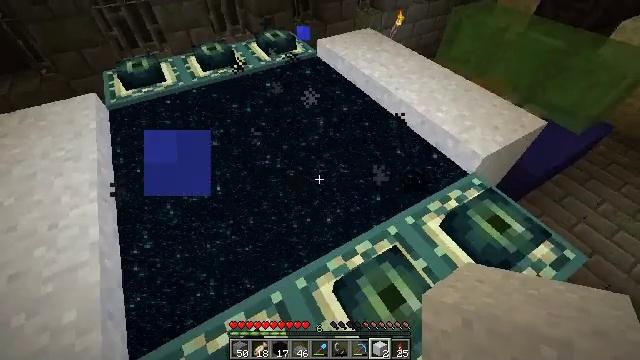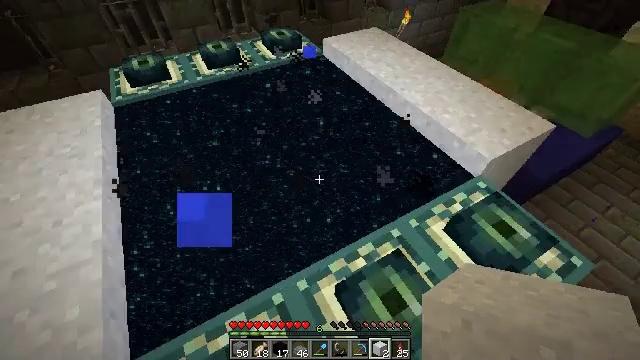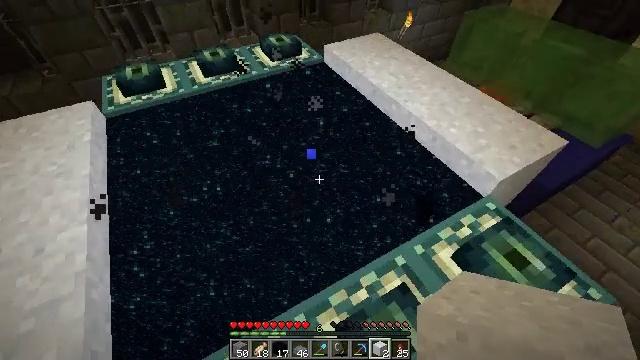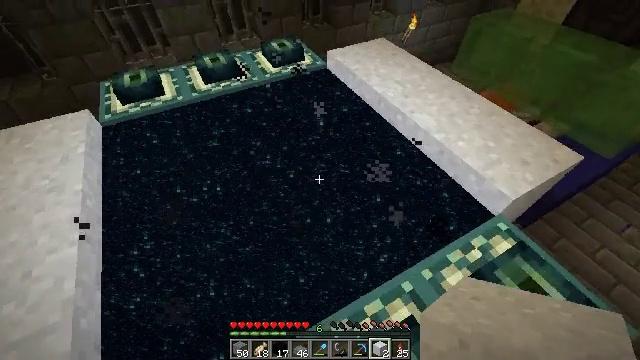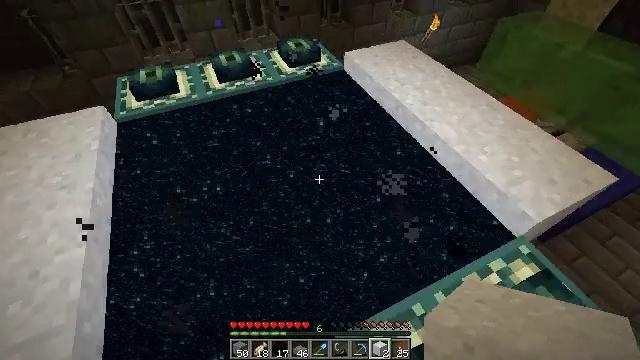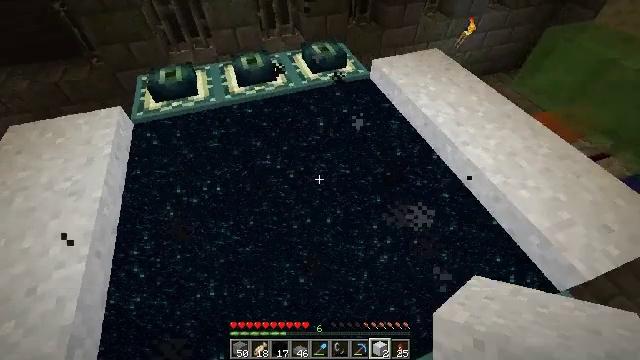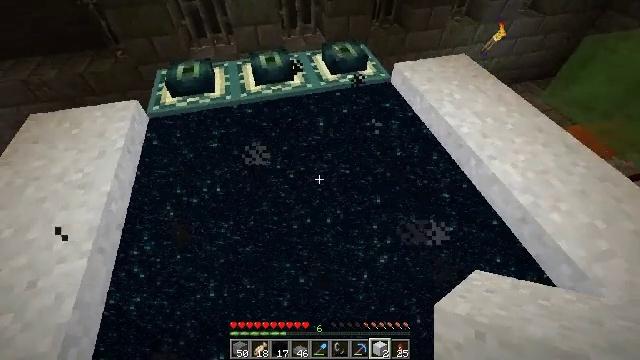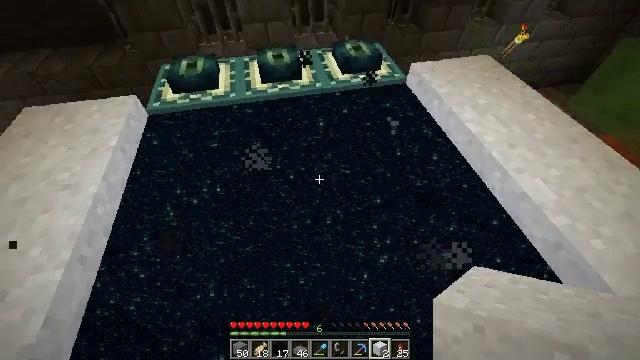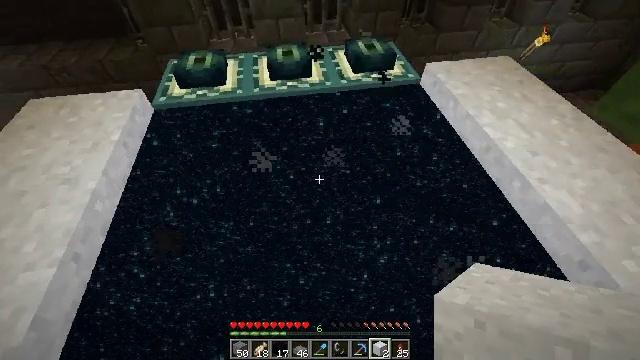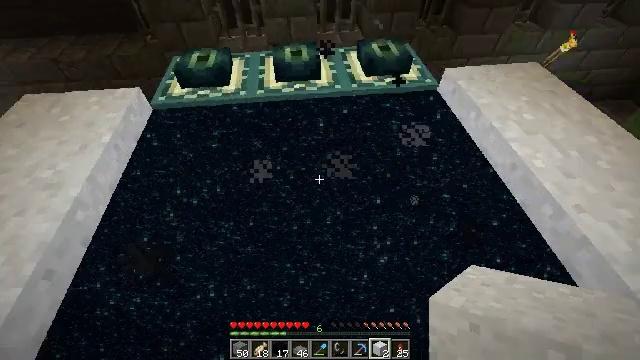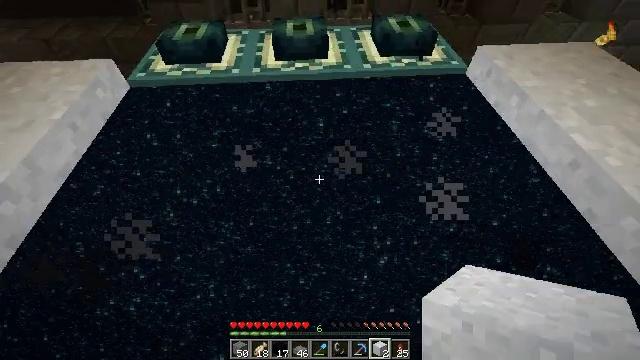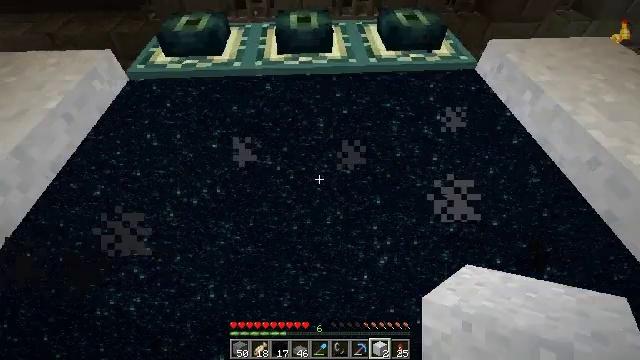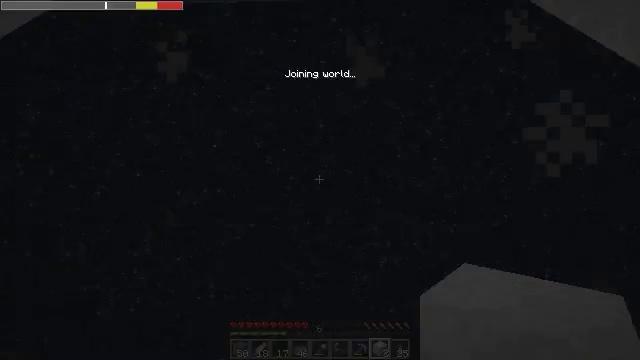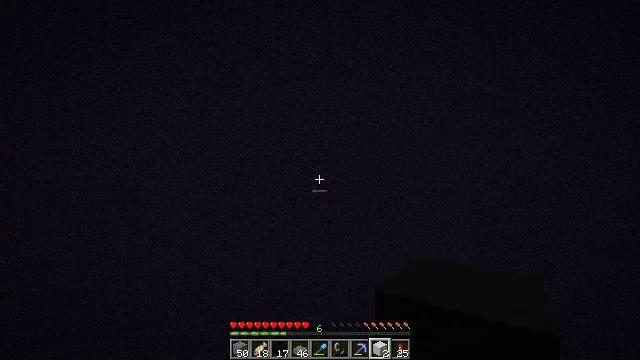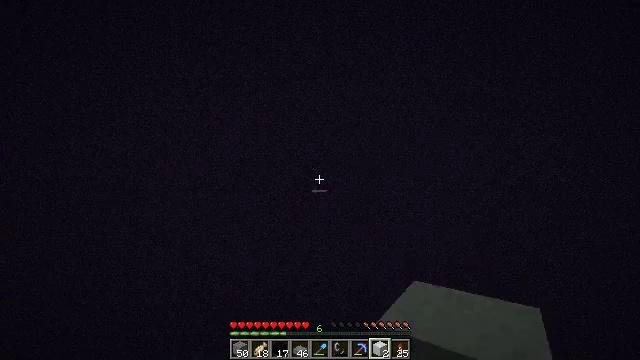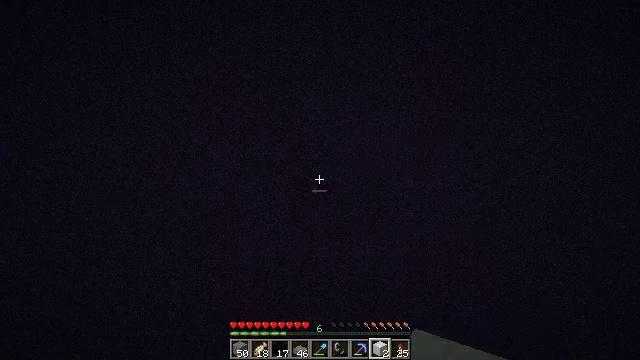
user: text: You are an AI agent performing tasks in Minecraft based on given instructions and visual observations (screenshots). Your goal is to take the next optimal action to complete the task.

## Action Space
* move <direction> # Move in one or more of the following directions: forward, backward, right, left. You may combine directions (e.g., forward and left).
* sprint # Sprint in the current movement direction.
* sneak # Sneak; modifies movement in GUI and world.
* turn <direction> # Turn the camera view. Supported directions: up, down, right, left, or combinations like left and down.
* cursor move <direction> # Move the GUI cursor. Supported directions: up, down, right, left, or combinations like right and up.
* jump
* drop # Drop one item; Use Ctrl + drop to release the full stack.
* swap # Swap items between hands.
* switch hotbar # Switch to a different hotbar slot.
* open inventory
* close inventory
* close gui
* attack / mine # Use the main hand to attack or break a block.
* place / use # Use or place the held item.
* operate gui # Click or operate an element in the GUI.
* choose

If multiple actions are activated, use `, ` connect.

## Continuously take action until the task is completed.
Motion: motion action
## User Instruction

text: Collect white concrete powder by holding left button.
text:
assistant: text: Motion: move forward, turn left
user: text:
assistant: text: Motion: move forward
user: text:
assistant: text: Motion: move forward
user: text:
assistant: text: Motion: move forward, turn left
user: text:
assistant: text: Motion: move forward, turn left
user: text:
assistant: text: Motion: move forward, turn left
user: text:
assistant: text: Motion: move forward, turn left
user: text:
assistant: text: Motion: move forward, turn left
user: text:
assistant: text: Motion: move forward, turn left
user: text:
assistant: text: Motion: turn left
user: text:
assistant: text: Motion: turn left
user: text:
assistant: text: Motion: no_op
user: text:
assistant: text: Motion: no_op
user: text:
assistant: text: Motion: no_op
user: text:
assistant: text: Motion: no_op
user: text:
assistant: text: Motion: no_op
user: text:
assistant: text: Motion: no_op
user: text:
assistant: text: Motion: no_op
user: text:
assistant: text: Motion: no_op
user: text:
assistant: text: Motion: no_op
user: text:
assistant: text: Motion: no_op
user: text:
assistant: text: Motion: no_op
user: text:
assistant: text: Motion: no_op
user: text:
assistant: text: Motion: no_op
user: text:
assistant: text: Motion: no_op
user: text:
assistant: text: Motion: turn right and down
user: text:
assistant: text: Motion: turn right and down
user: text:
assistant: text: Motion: turn right and down
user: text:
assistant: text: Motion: turn right
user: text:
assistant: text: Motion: turn right